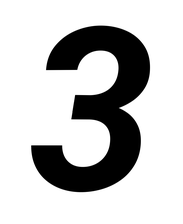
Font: Roboto-Italic_Bold_Italic